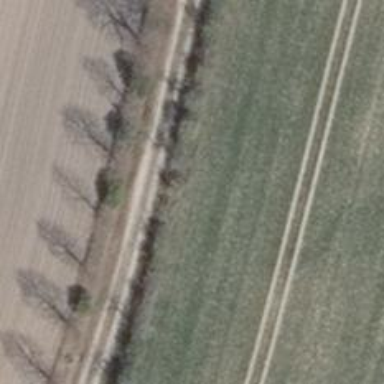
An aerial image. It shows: Row of trees in natural setting.